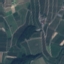
Land use / land cover: PermanentCrop